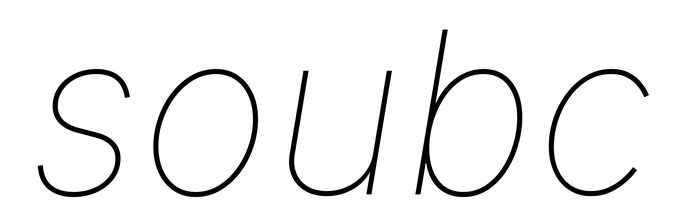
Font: Inter-Italic_Thin_Italic